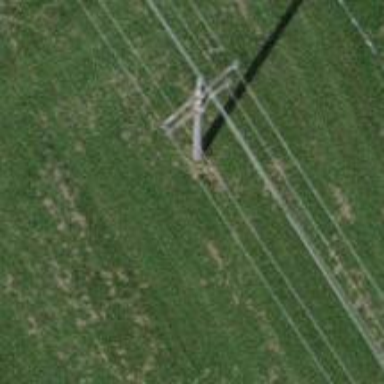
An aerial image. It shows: Concrete power pole.